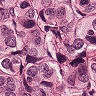
Metastatic tissue present: yes